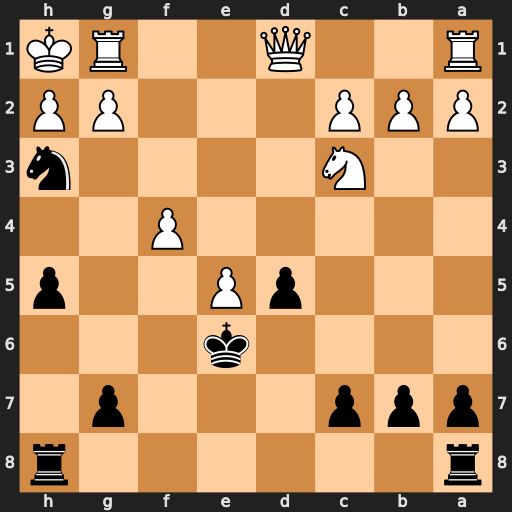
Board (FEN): r6r/ppp3p1/4k3/3pP2p/5P2/2N4n/PPP3PP/R2Q2RK
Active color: b
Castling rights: -
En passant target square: -
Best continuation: Nf2#